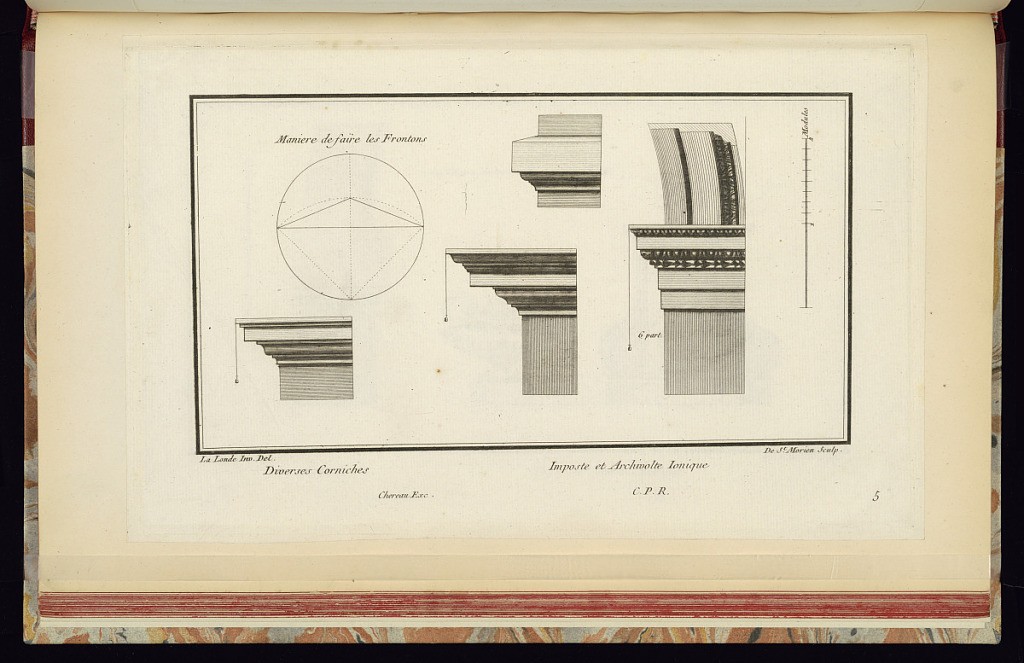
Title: Diverses Corniches. Imposte et Archivolte Ionique.
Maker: Richard de Lalonde, French, active 1780–96
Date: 1775-1788
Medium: Etching on off-white laid paper
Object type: Print
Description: Plate showing various cornices and an Ionic impost and archivolt at right. In the upper left of the plate is a diagram showing the manner for making pediments. To the right side of the plate is a scale bar of "2 Modules." The plate is signed and numbered. (278-127)